Field crop: maize
Growth stage: 2
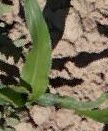
Species: maize